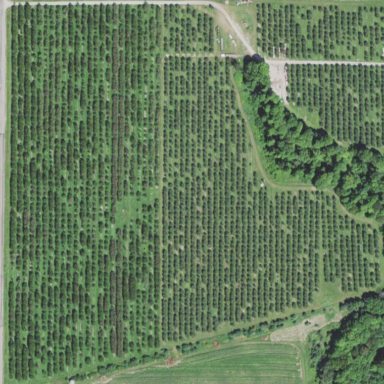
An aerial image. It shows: Orchard.